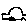
Label: car